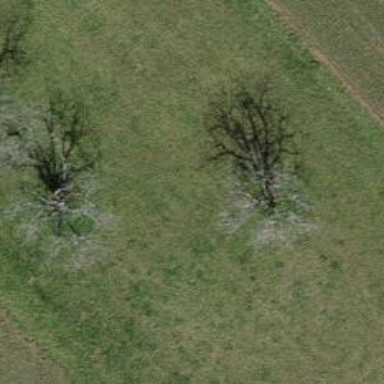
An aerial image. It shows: Mixed deciduous tree with variety of leaves.